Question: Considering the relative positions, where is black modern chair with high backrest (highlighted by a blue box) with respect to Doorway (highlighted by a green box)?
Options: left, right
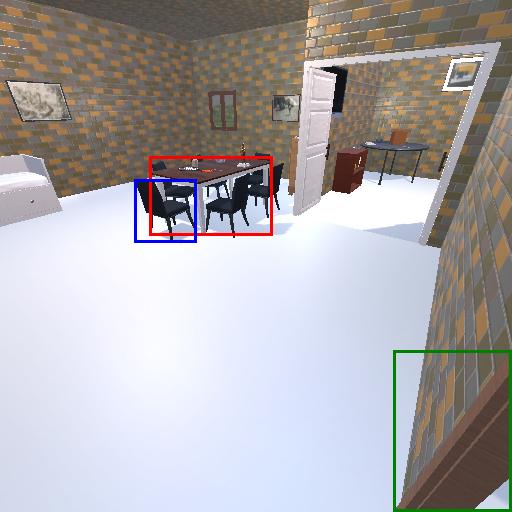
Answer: left